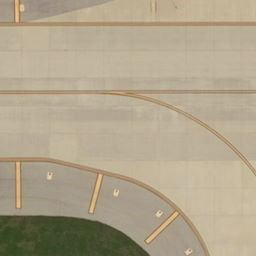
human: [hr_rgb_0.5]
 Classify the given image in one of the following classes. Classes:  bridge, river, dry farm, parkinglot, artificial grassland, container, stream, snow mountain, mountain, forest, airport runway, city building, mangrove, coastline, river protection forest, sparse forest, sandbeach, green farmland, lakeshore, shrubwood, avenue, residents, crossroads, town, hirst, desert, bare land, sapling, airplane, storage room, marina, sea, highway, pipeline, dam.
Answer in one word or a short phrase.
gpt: airport runway